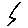
Label: zigzag